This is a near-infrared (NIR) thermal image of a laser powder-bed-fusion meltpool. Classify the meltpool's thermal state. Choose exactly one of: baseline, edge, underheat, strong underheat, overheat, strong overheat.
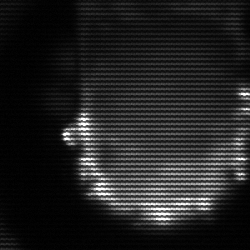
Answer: baseline